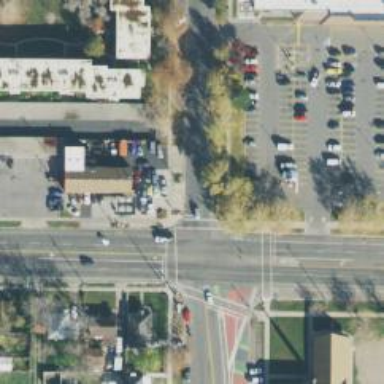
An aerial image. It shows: Footway with asphalt surface and marked with lines at the crossing.